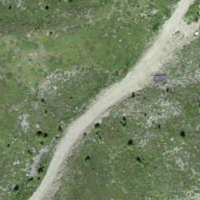
EUNIS habitat code: 26
Species observed at this site:
Boloria selene